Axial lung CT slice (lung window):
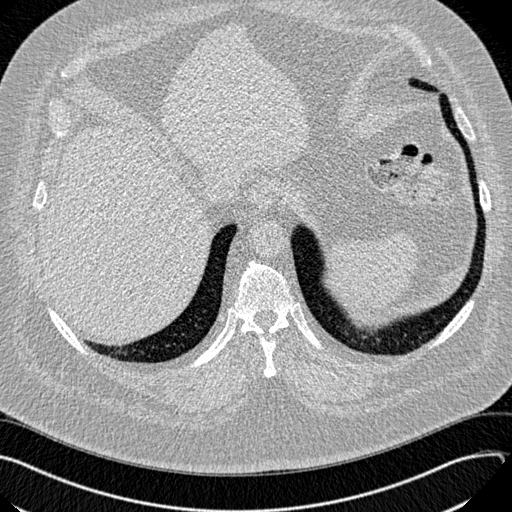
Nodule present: no